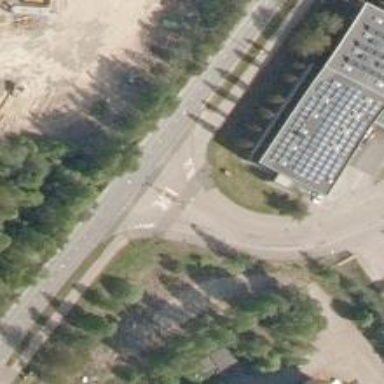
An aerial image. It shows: Asphalt cycleway.